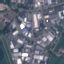
Label: Industrial